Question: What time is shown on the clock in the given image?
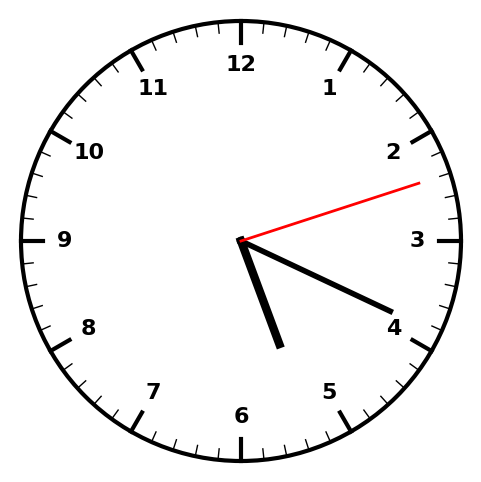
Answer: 05:19:12